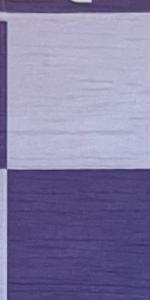
Label: Empty